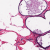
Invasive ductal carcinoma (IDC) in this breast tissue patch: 0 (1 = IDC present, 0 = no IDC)